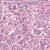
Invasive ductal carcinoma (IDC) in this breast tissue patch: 1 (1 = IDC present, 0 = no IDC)